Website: macys
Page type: account-selection
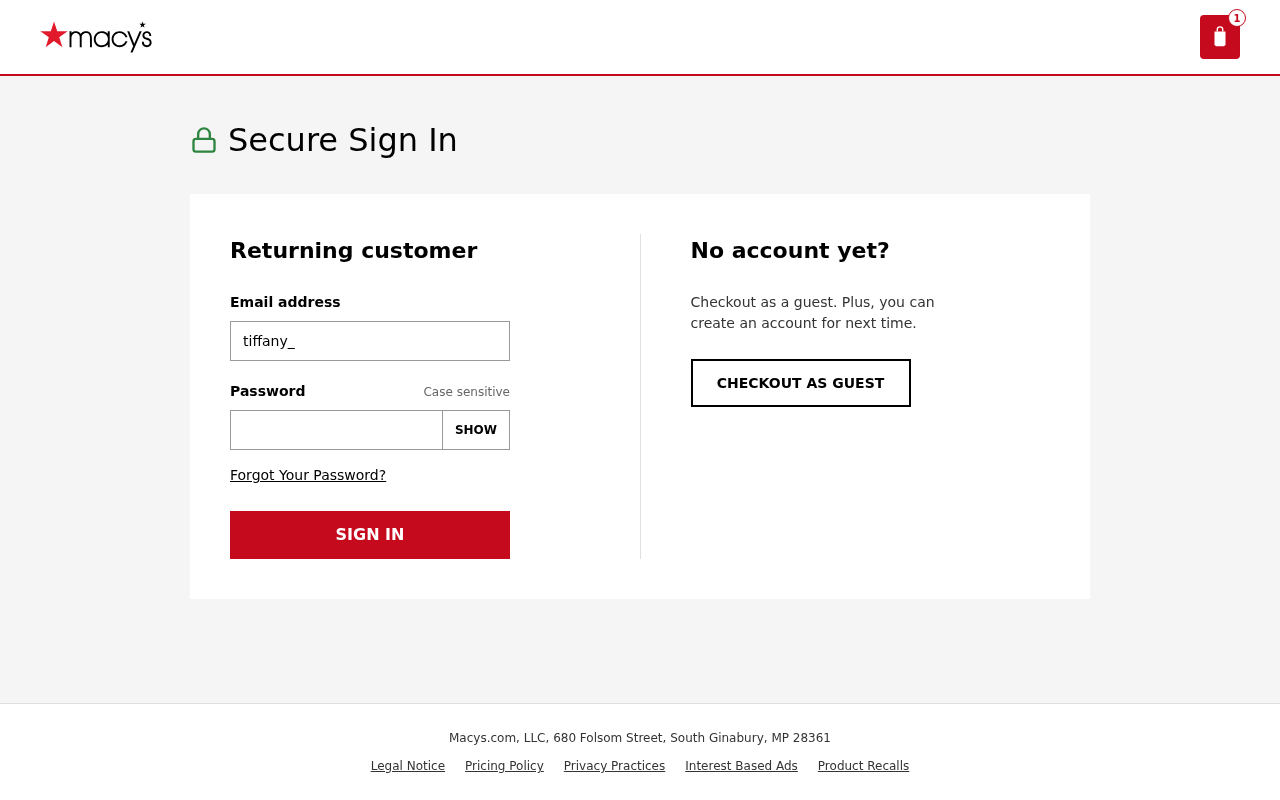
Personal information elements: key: PII_EMAIL
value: tiffany_simpson@yahoo.com
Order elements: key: ORDER_NUM_ITEMS
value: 1